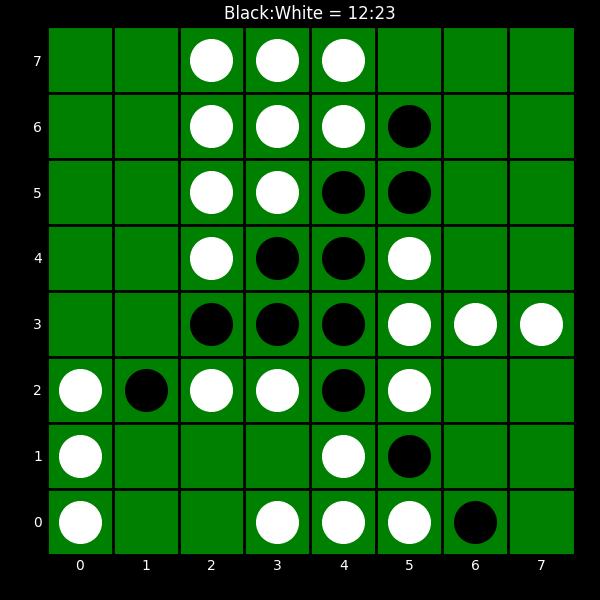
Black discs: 12
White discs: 23